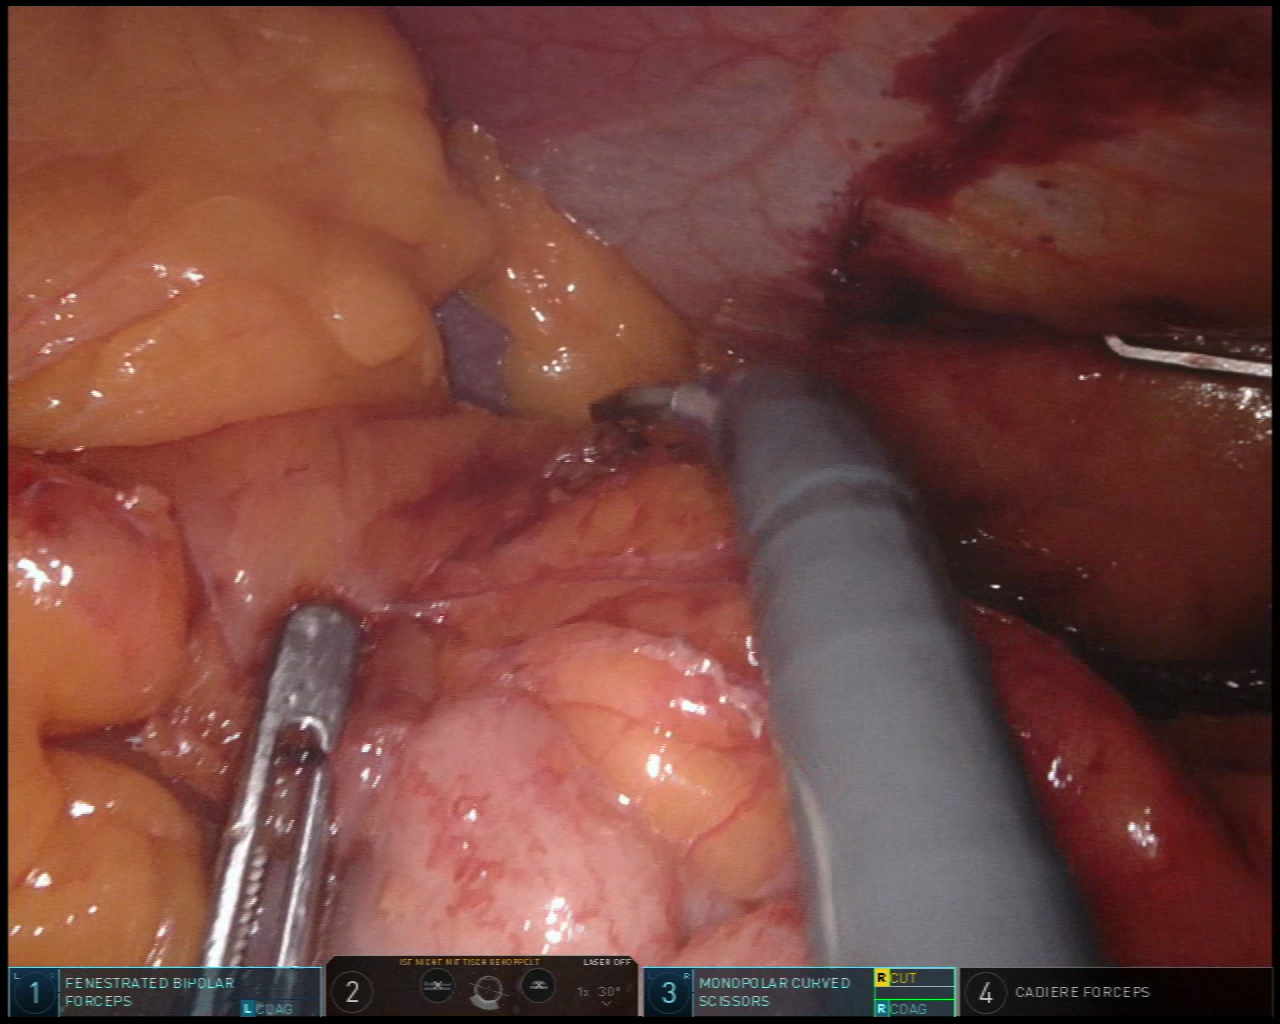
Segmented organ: spleen
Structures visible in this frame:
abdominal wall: yes
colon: yes
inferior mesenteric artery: no
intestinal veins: no
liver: no
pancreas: no
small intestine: no
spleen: yes
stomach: no
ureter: no
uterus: no
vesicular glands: no